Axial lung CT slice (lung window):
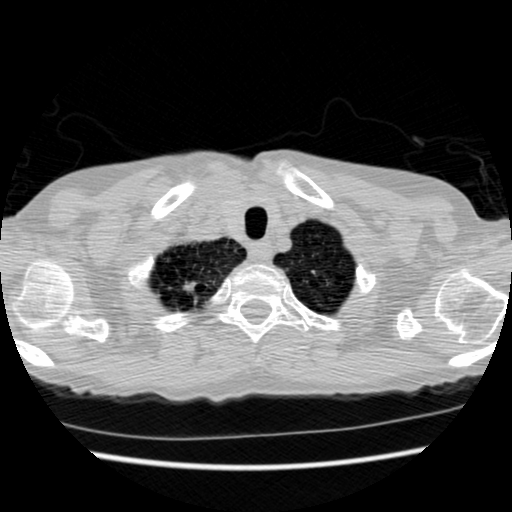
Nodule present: yes
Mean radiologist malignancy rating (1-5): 4